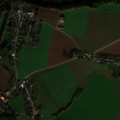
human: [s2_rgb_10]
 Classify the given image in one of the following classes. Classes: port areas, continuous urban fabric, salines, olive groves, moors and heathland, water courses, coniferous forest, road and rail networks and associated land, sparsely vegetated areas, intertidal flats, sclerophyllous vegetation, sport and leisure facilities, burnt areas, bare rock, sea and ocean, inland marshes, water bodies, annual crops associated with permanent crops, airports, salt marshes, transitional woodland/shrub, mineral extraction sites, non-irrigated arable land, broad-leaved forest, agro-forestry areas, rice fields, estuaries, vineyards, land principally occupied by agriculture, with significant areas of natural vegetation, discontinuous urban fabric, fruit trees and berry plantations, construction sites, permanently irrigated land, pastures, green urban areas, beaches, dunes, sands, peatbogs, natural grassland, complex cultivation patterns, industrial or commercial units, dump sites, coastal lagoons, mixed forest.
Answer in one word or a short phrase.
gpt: discontinuous urban fabric, non-irrigated arable land, pastures, land principally occupied by agriculture, with significant areas of natural vegetation